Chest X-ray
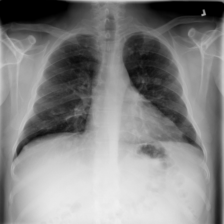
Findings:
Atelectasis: negative
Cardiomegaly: negative
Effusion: negative
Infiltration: negative
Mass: negative
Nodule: negative
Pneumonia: negative
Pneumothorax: negative
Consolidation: negative
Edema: negative
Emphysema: negative
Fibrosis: negative
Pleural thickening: negative
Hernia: negative